The image folds the raw vibration samples of a bearing signal into a 2-D grayscale square (signal-to-image encoding). Based on the visible evidence, which condition applies: normal, inner_race, outer_race, ball?
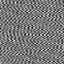
Answer: ball